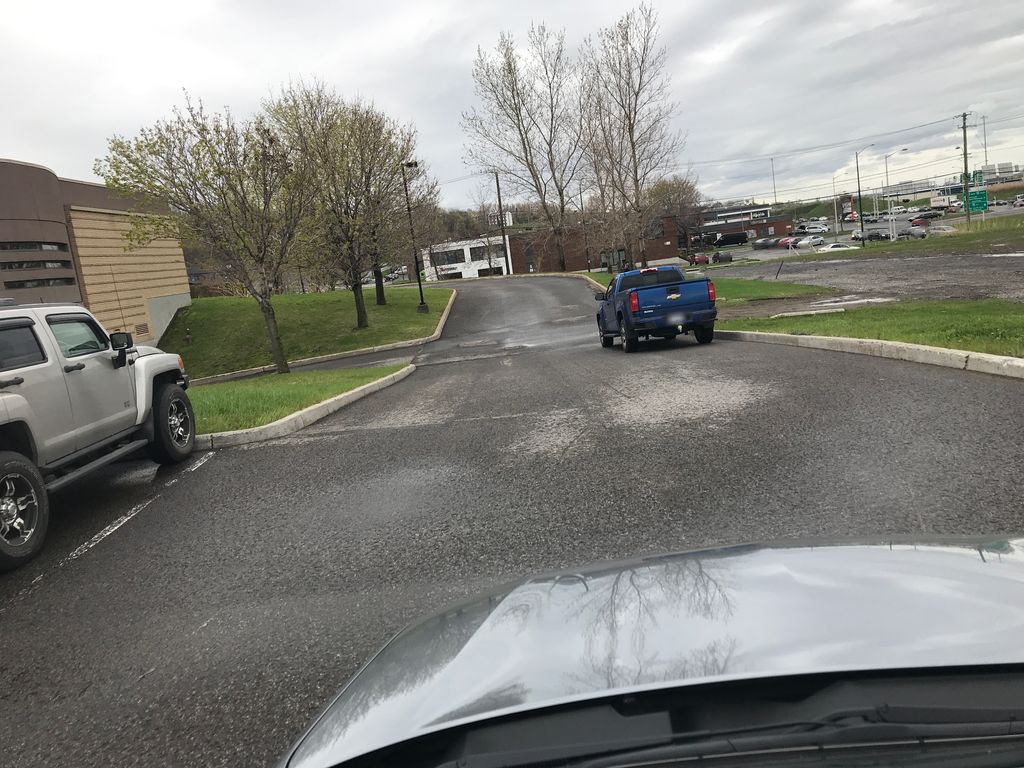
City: quebec_city